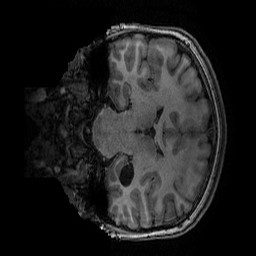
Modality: T1w
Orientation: coronal
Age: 11
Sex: male
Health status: ill
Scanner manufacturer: ge
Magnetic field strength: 3 T
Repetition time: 0.007664 s
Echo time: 0.00342 s